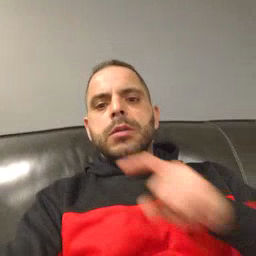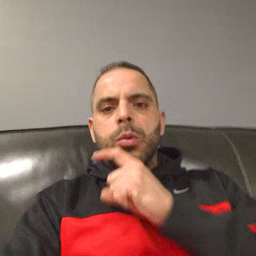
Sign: cereal